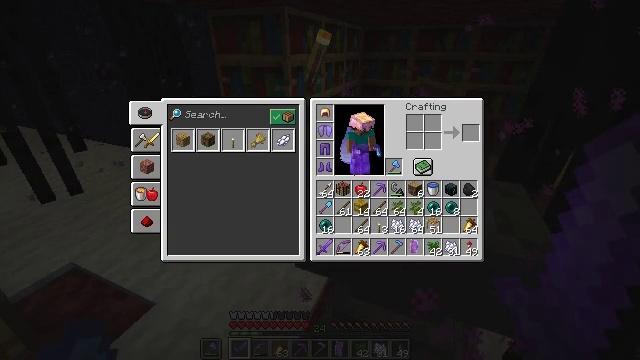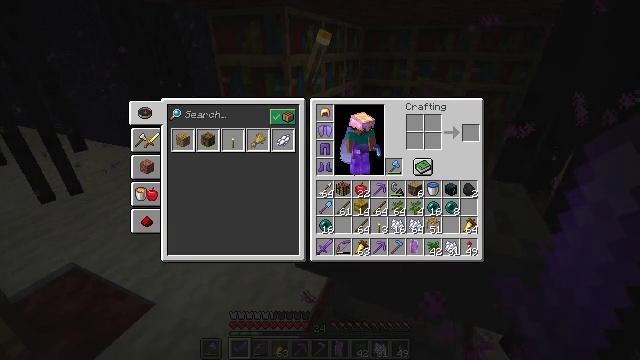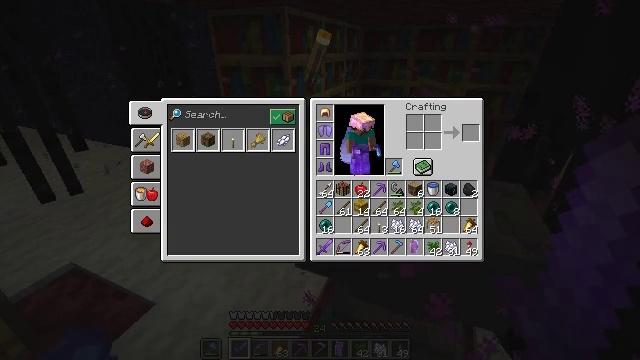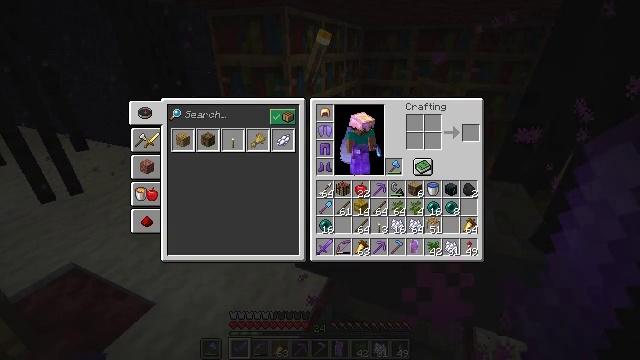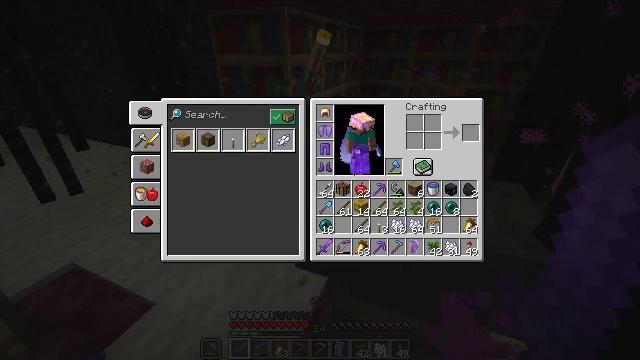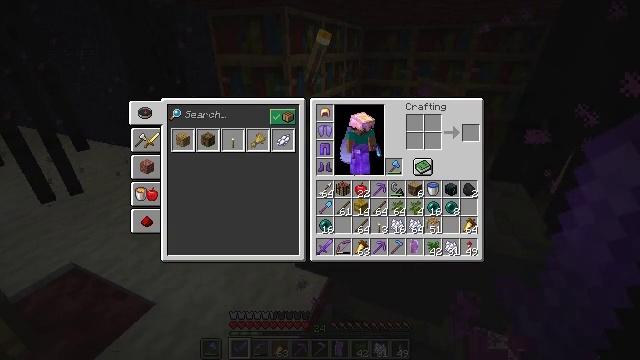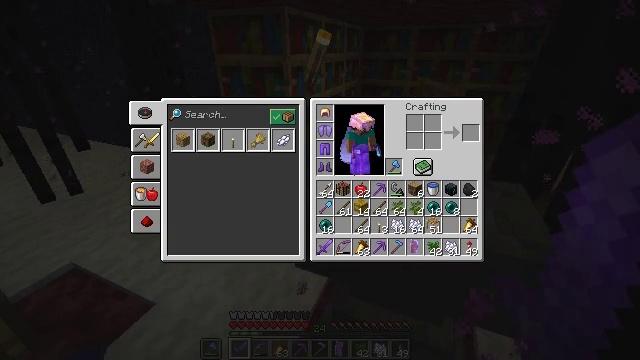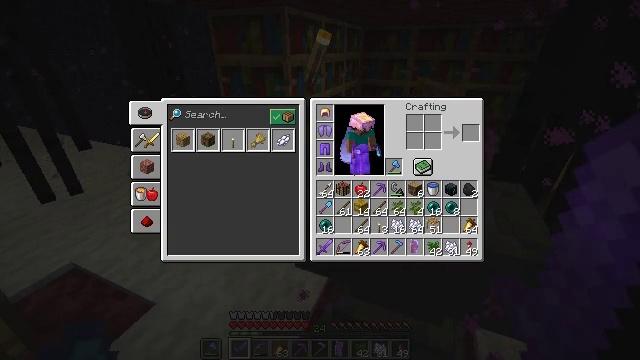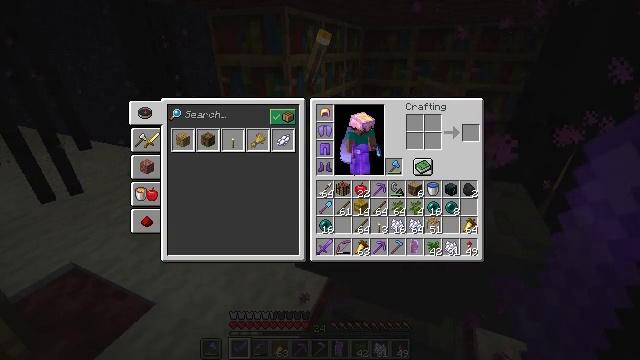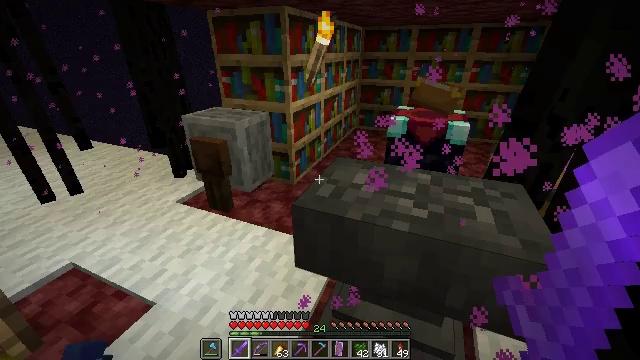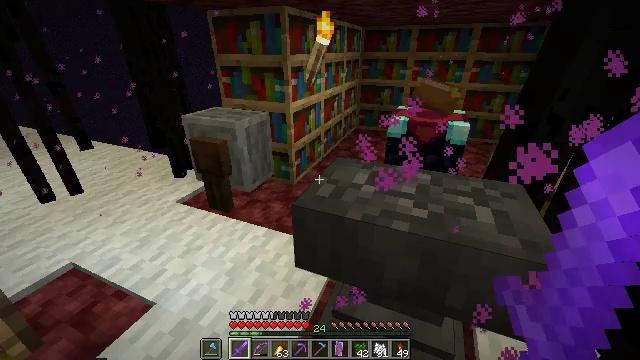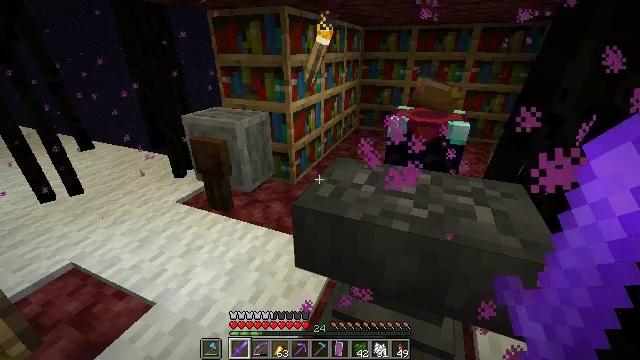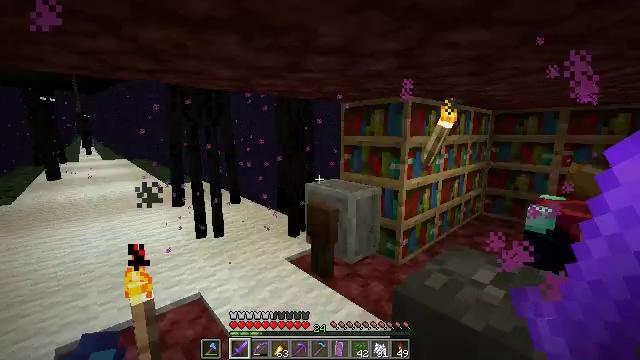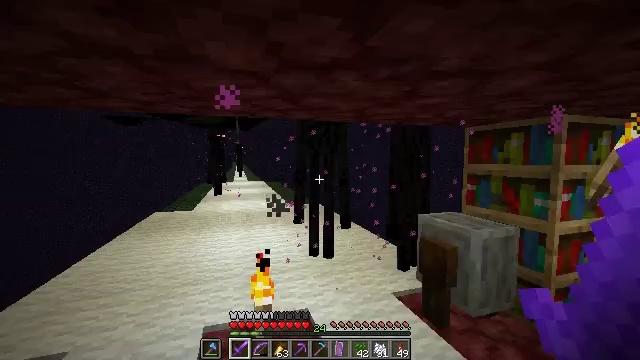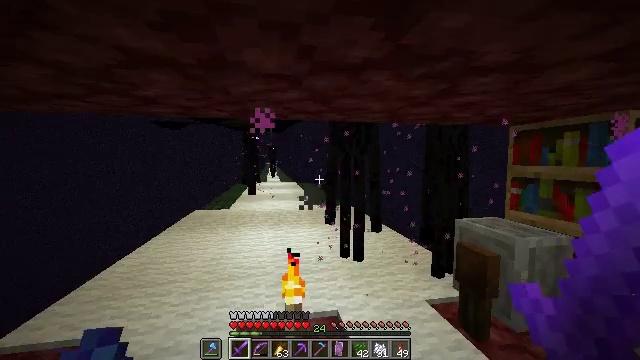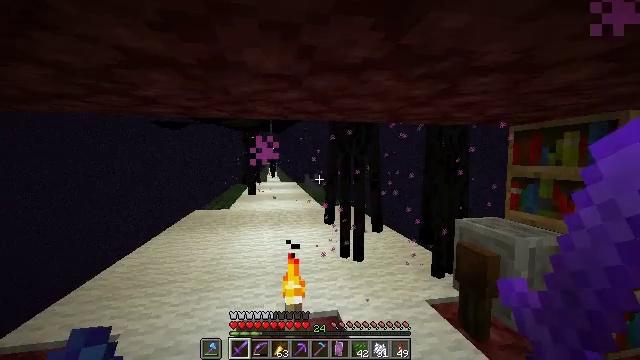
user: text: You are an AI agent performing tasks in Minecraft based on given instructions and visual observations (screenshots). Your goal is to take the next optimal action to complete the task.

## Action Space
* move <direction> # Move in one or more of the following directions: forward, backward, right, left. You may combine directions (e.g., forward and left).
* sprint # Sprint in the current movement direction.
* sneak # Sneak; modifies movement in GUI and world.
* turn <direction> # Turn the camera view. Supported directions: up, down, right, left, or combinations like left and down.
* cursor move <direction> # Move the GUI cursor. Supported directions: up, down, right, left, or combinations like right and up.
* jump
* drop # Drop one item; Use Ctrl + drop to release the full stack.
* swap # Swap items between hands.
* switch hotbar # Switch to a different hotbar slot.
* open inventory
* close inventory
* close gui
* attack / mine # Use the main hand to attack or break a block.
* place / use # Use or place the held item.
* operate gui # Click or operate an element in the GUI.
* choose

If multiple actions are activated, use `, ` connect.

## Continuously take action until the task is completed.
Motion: motion action
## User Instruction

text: Kill an enderman.
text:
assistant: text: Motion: no_op
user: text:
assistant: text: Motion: no_op
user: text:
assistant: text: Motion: no_op
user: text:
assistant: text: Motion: no_op
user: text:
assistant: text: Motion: no_op
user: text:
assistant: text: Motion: no_op
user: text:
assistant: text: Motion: no_op
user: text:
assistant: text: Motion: no_op
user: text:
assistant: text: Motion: no_op
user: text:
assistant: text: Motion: no_op
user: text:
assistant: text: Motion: no_op
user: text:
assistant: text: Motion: turn left and up
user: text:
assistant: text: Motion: turn left and up
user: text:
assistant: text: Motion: turn left
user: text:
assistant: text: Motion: no_op
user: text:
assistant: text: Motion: no_op
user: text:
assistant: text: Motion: no_op
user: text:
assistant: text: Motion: no_op
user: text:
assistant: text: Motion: no_op
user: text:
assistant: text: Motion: no_op
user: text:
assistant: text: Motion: move forward
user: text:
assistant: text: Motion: move forward, turn right
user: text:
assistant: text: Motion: move forward, turn right
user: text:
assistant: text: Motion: move forward
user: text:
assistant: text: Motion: move forward
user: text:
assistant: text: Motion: move forward
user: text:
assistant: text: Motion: move forward
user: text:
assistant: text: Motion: move forward
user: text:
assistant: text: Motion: move forward, turn left
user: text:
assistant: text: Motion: move forward